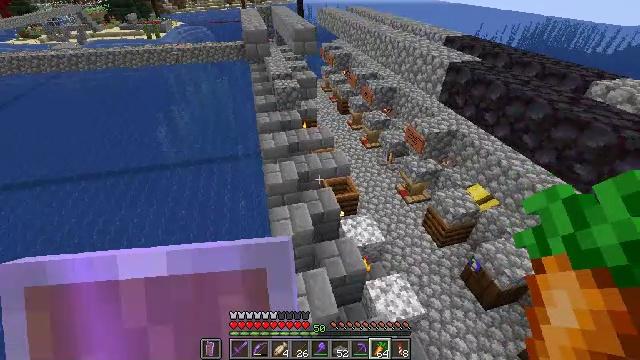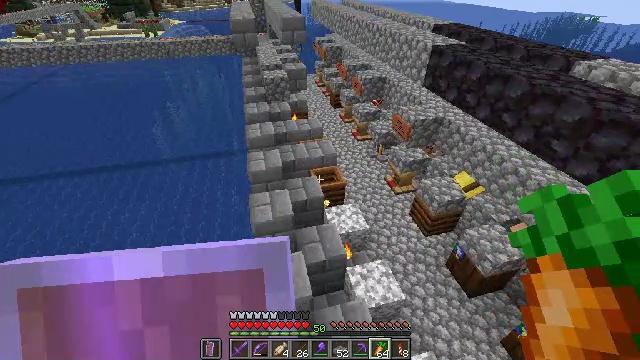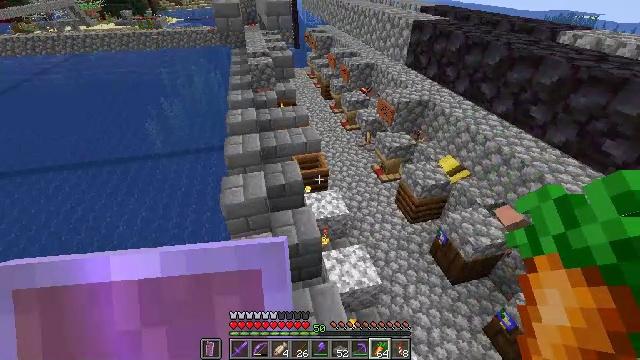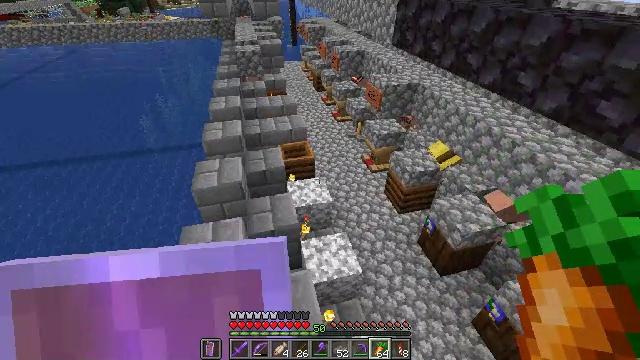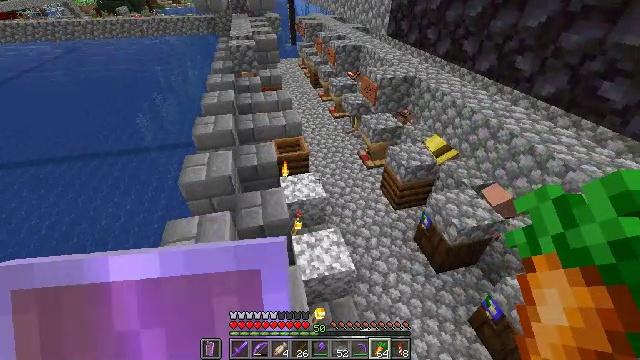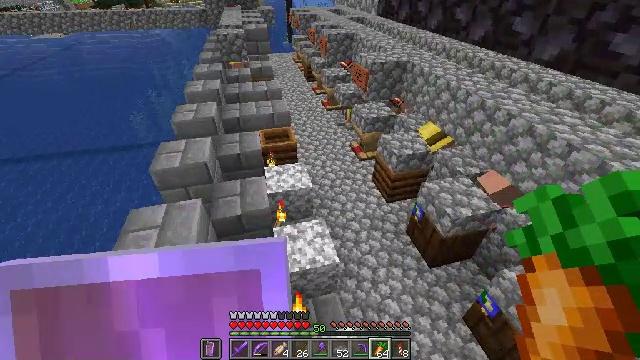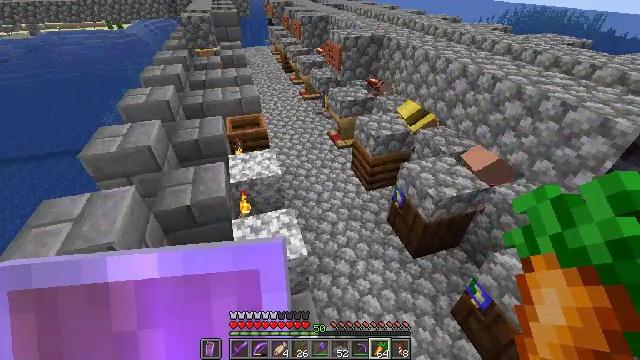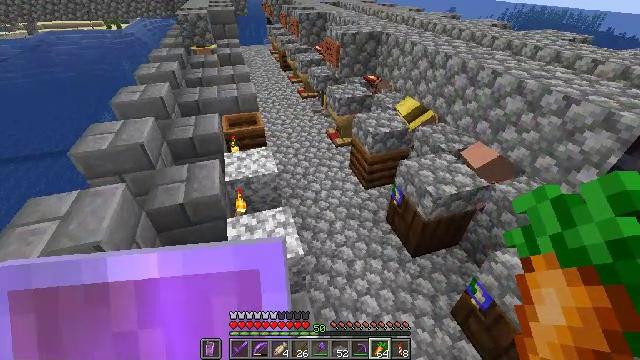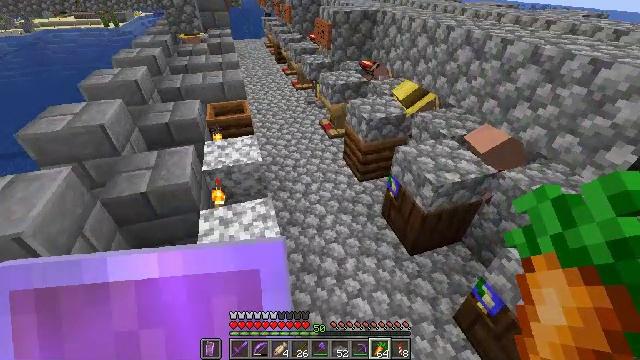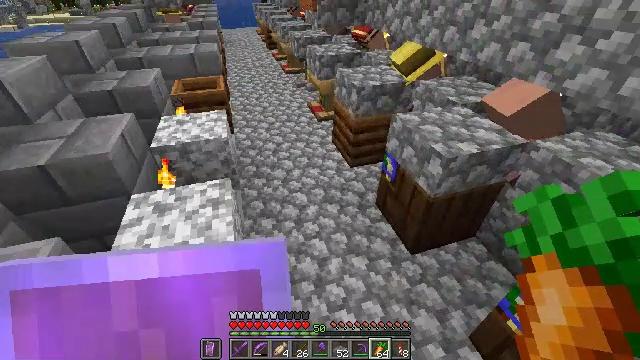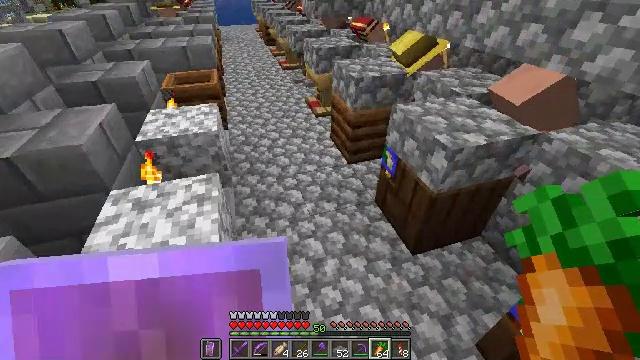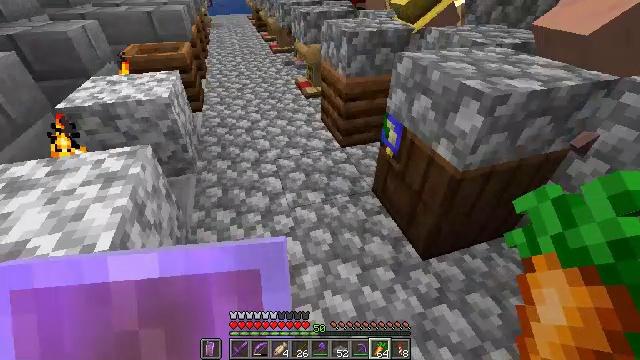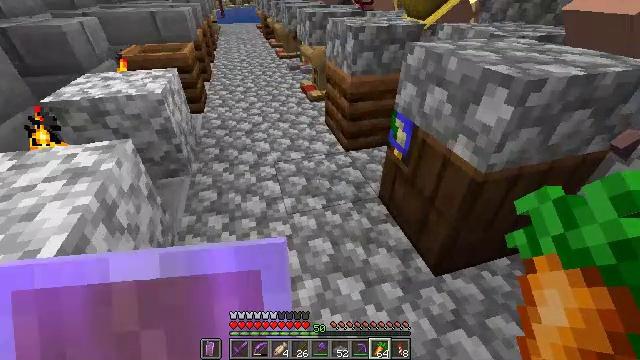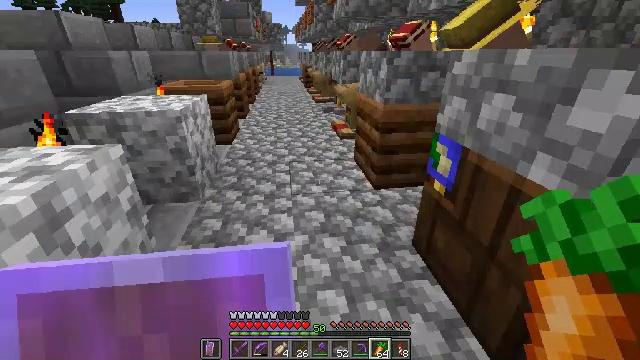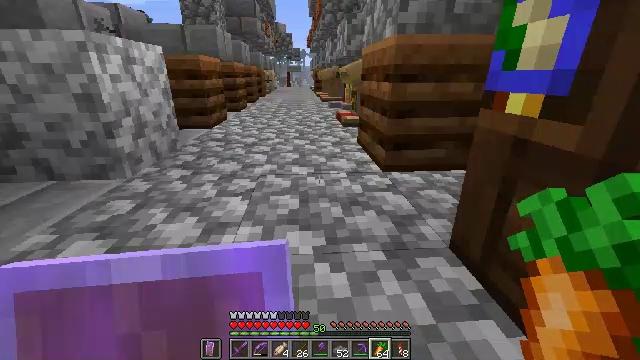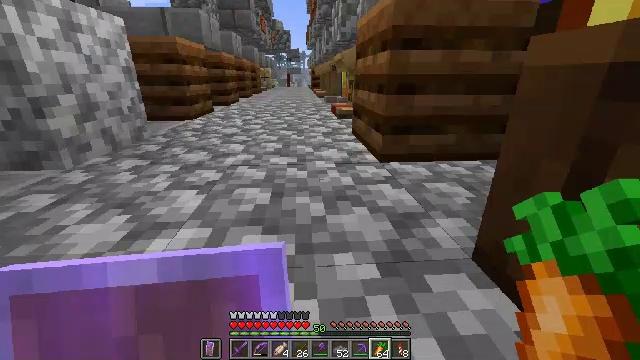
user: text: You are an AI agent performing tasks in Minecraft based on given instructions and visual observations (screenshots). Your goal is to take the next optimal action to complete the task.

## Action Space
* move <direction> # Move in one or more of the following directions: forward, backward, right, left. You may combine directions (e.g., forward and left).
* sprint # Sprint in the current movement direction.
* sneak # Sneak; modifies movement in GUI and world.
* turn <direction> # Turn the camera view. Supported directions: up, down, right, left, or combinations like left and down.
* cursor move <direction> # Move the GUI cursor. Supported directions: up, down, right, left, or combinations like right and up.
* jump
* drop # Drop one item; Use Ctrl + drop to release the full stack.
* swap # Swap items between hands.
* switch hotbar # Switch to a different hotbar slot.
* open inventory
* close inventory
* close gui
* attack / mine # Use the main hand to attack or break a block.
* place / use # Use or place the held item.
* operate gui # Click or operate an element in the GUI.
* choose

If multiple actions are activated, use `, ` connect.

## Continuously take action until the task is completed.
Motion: motion action
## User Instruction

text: Remove the existing composter.
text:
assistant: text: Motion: no_op
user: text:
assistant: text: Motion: no_op
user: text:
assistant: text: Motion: no_op
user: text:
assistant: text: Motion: no_op
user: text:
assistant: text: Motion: no_op
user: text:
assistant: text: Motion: turn right
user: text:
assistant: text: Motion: no_op
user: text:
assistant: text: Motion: no_op
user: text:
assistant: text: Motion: no_op
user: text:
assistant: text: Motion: no_op
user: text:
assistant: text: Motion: no_op
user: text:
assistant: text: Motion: turn left and up
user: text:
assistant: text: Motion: turn left and up
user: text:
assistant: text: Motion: turn left and up
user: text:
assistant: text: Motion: no_op
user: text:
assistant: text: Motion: turn right and up
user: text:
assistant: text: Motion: turn right and up
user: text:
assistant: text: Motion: turn right and up
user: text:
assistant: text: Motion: turn right and up
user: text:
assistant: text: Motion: turn right and up
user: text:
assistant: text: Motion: turn right and up
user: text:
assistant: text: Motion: turn right and up
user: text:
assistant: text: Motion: turn right and up
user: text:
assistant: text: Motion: turn right
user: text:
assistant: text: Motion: no_op
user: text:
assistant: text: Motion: no_op
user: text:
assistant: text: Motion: turn left
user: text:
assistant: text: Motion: turn left
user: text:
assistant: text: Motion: turn left
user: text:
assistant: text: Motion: turn left and down